Current action and preconditions to check: trajectory_clear

Your task: For each precondition in the list above, predict whether it will hold at this action.

Consider the current scene as observed from the mobile robot's camera, and analyze the predicted future states of all dynamic agents (e.g., people, animals, vehicles, or any moving entities) within the NEXT SECOND.

IMPORTANT: Only answer "very likely" if you are absolutely certain—based on strong, clear evidence—that a dynamic agent will violate the precondition in the predicted future state. Do NOT answer "very likely" for unlikely, ambiguous, or low-probability risks.

Ask yourself for each precondition: Is there a high probability, with clear and convincing evidence, that the predicted future states of any dynamic agent will interfere with the predicted future state of the currently executing action within the NEXT SECOND, causing that precondition to fail?

Assess the risk level based on these predictions. Use "likely" or "very likely" if motions create a clear risk of interference.

Use "neutral" or "improbable" if agents are nearby but their predicted paths are clearly diverging or non-conflicting.

Failure Risk Categories: "very improbable", "improbable", "neutral", "likely", "very likely"

Answer Format: Output ONLY the probability_of_failure value from these categories: "very improbable", "improbable", "neutral", "likely", "very likely"

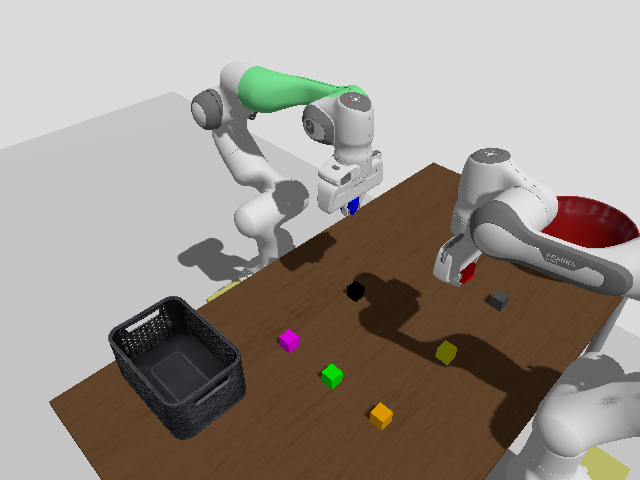

Answer: very improbable